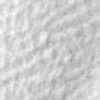
Label: no_change